Question: My code is
'''
$expand="microsoft.graph.itemattachment/item";
$requestUrl = '/me/messages/'.$message->getId().'/attachments/?$expand= '.$expand;
$docDatas = $userClient->createCollectionRequest('GET', $requestUrl)
->setReturnType(Model\Message::class)
->setPageSize(1)
->getPage();
'''
And want to get the outlook email attachment
Please help my
we get responses like this
'''
Microsoft\Graph\Model\Message Object
(
[_propDict:protected] => Array
(
[@odata.type] => #microsoft.graph.fileAttachment
[@odata.mediaContentType] => application/pdf
[id] => AAMkADE2M2FjZjMyLTY2YjAtNDQwZi1hMzc3LTI2MjYwNmQ0NTJhYwBGAAAAAAB13byROi0bTImrZtPU6w6LBwAIBVrWv6bqRZ6zXuSjdaiOAAAAAAEMAAAIBVrWv6bqRZ6zXuSjdaiOAAUI9pGdAAABEgAQABzAnt_evzNMiFTD_ANAZno=
[lastModifiedDateTime] => 2022-06-28T05:54:14Z
[name] => test.pdf
[contentType] => application/pdf
[size] => 66087
[isInline] =>
[contentId] => 6D16B02E2C840A419B9F0FEBD656E618@namprd13.prod.outlook.com
[contentLocation] =>
[contentBytes] => JVBERi0xLjQKJe...
)
)
'''

Again get error
<URL>
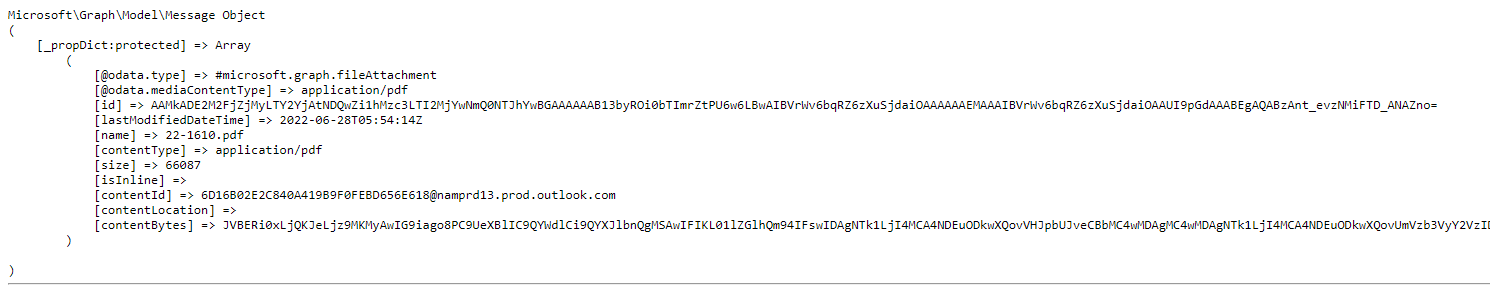
Answer: You could either extend 'Message' with a 'CustomMessage' class and than have a specific getter for that property if you'll use it extensively.
My assumption was that you use <URL> library.
Other, simpler solution would be to just:
'''
$expand="microsoft.graph.itemattachment/item";
$requestUrl = '/me/messages/'.$message->getId().'/attachments/?$expand= '.$expand;
$docDatas = $userClient->createCollectionRequest('GET', $requestUrl)
->setReturnType(Model\Message::class)
->setPageSize(1)
->getPage();
$properties = $docDatas->getProperties();
$contentBytes = $properties["contentBytes"];
'''
Message extends 'OutlookMessage' which extends 'Microsoft\Graph\Model\Entity'. You can find 'getProperties' method in that class.